Question:
Use a 2-D matrix to represent data in the following format:
The user is required to input the sales of above mentioned cold drinks in the specified cities. Based on the data entered by the
user find out which city consumes the maximum cold drink and which cold drink is sold most.
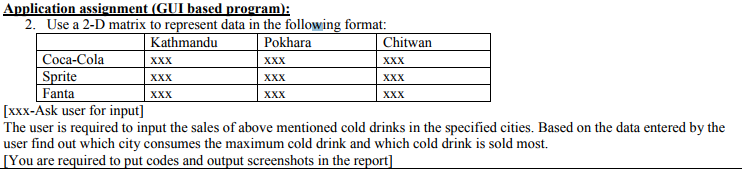
Answer: I think this code will work:
'''
String arr[][]=new String[4][4];
//For reading name of Cold Drink
System.out.println("ENTER NAME OF COLD DRINKS");
for(int r=1;r<4;r++)
arr[r][0]=sc.nextLine();
//For reading name of Cities
System.out.println("ENTER NAME OF CITIES");
for(int c=1;c<4;c++)
arr[0][c]=sc.nextLine();
//For reading sales value
for(int r=1;r<4;r++)
{
for(int c=1;c<4;c++)
{
System.out.println("ENTER SALES VALUE OF " + arr[r][0] + " IN CITY " +
arr[0][c]);
arr[r][c]=sc.nextLine();
}
}
//To display in format
for(int r=0;r<4;r++)
{
for(int c=0;c<4;c++)
System.out.print(arr[r][c]+" ");
System.out.println();
}
//Which city consumes maximum cold drink
int maxconsumption=0;
String city=" ";
for(int c=1;c<4;c++)
{
int temp=0;
for(int r=1;r<4;r++)
temp+=Integer.parseInt(arr[r][c]);
if(temp>maxconsumption)
{
maxconsumption=temp;
city=arr[0][c];
}
}
System.out.println("CITY " + city +" CONSUMES MAXIMUM COLD DRINK WITH
VALUE = " + maxconsumption);
//Most popular brand
int maxsales=0;
String brand=" ";
for(int r=1;r<4;r++)
{
int temp1=0;
for(int c=1;c<4;c++)
temp1+=Integer.parseInt(arr[r][c]);
if(temp1>maxsales)
{
maxsales=temp1;
brand=arr[r][0];
}
}
System.out.println("MOST POPULAR BRAND IS " + brand + " WITH SALES = " +
maxsales);
'''
And if the output format requires any formatting you can do it on your own.